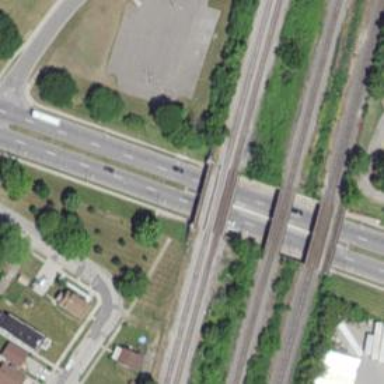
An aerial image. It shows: Railway bridge over siding rail service.